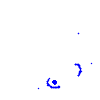
Particle: pion